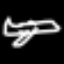
Label: airplane